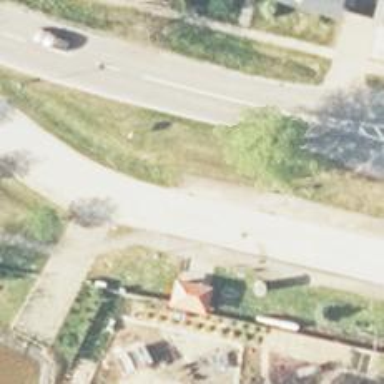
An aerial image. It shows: Footway.